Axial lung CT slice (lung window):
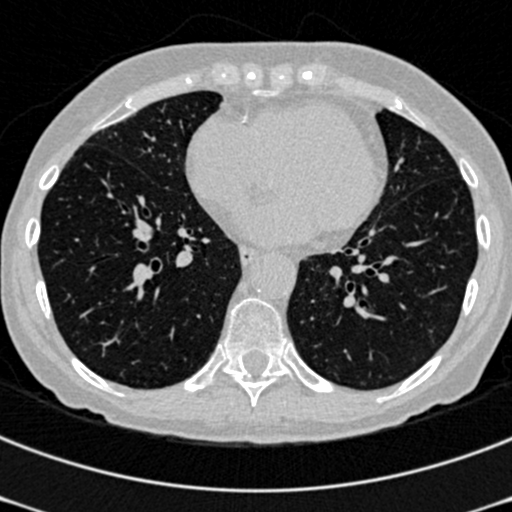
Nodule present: no